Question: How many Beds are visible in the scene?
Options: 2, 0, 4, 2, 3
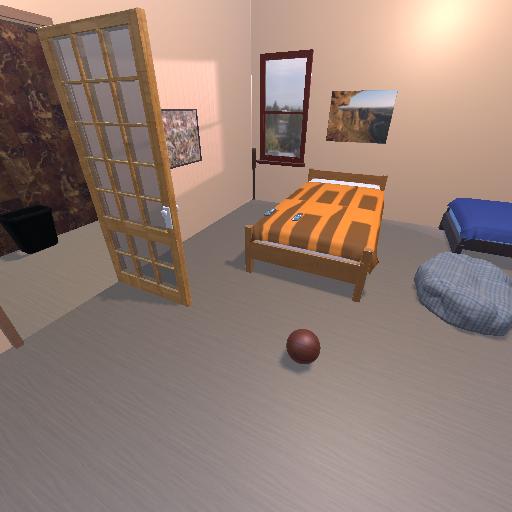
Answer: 2